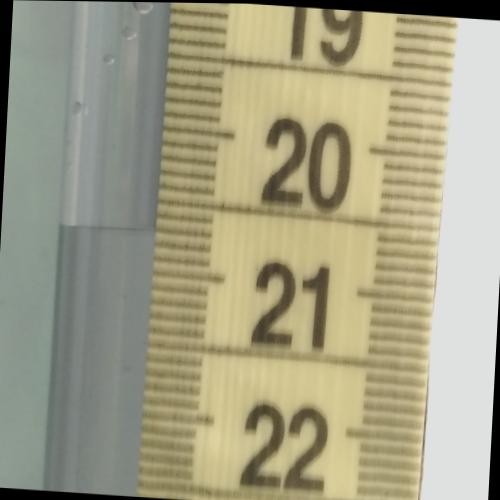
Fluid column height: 20.7 cm